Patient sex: M
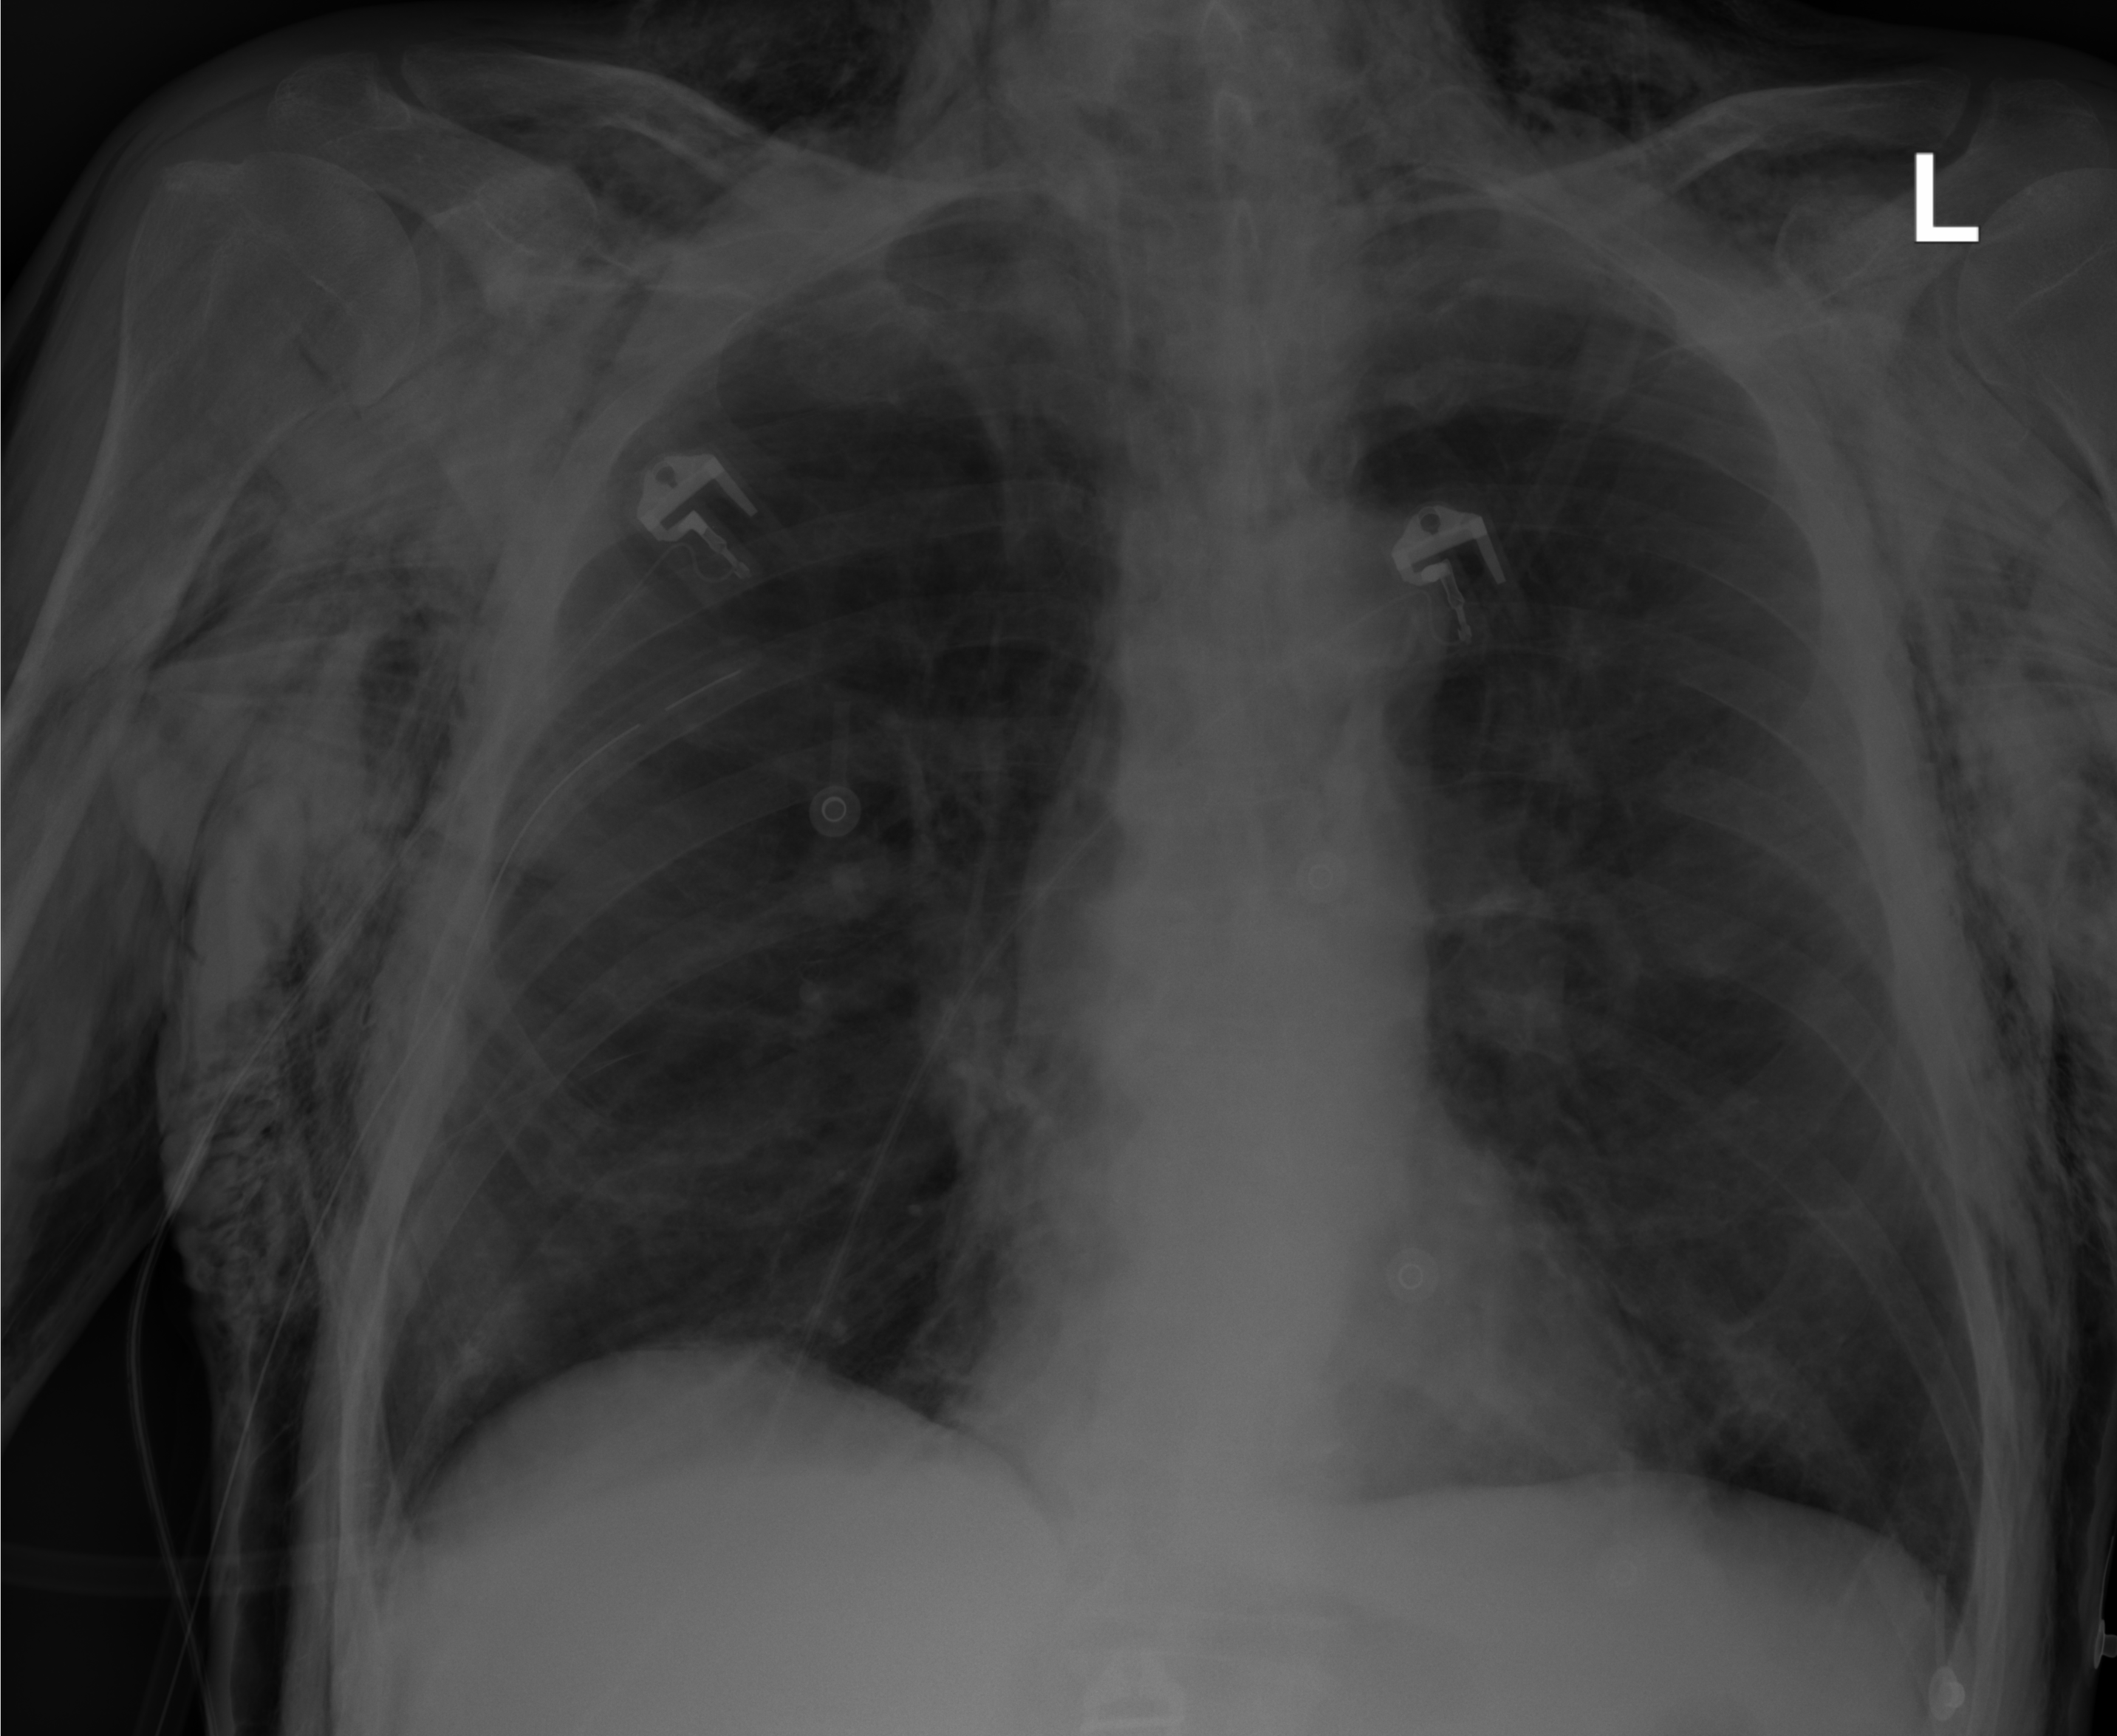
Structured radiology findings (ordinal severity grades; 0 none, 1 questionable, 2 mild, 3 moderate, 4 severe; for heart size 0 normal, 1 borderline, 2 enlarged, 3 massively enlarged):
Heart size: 0
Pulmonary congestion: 0
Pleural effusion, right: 0
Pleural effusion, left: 0
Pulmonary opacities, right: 0
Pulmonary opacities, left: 0
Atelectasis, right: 2
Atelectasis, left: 0